Question: Count the number of objects in the diagram.
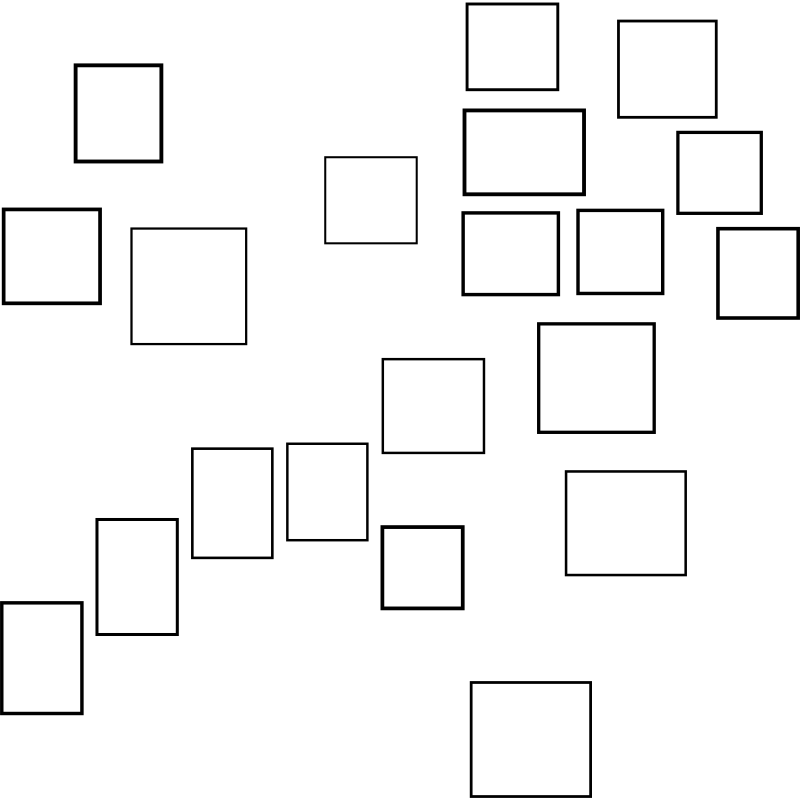
Answer: 20